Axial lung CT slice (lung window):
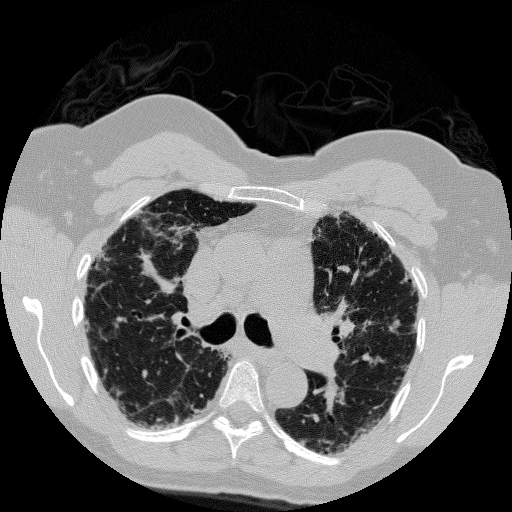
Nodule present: no